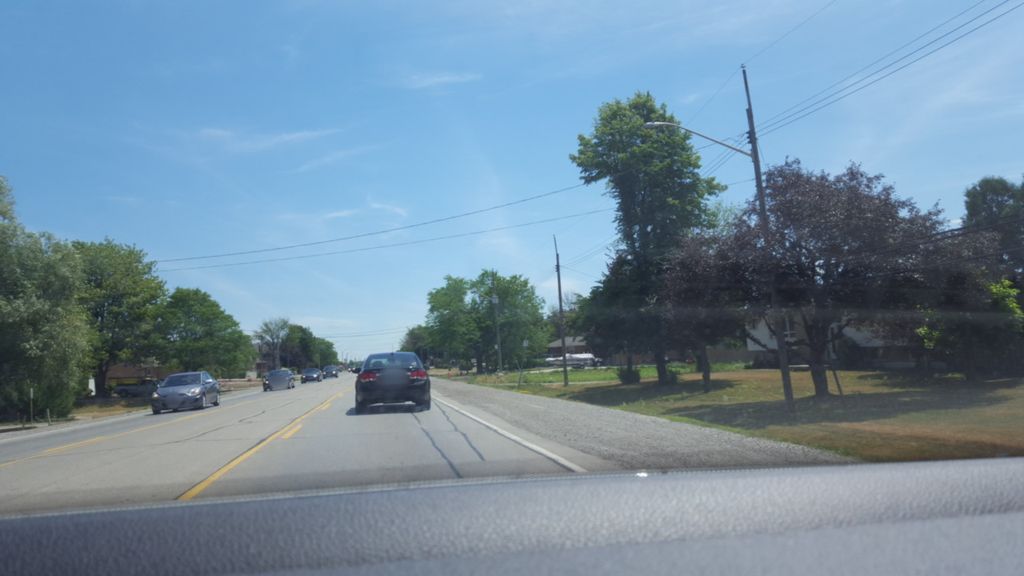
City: hamilton